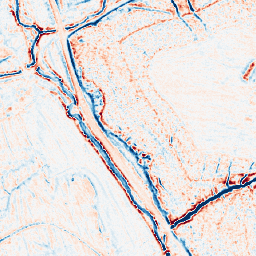
Category: edge_preserving
Decomposition family: bilateral
Decomposition parameters: d: 9
sigma_color: 150
sigma_space: 50
Upsampling method: nearest
Upsampling parameters: scale: 2
Upsampling scale: 2